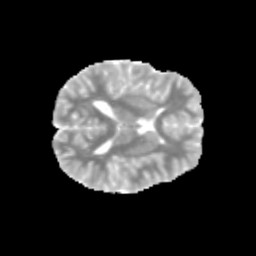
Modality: MD
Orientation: axial
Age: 13
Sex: male
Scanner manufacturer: siemens
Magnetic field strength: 3 T
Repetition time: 3.8 s
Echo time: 0.07 s